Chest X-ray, PA view. Patient: 73 years old, sex F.
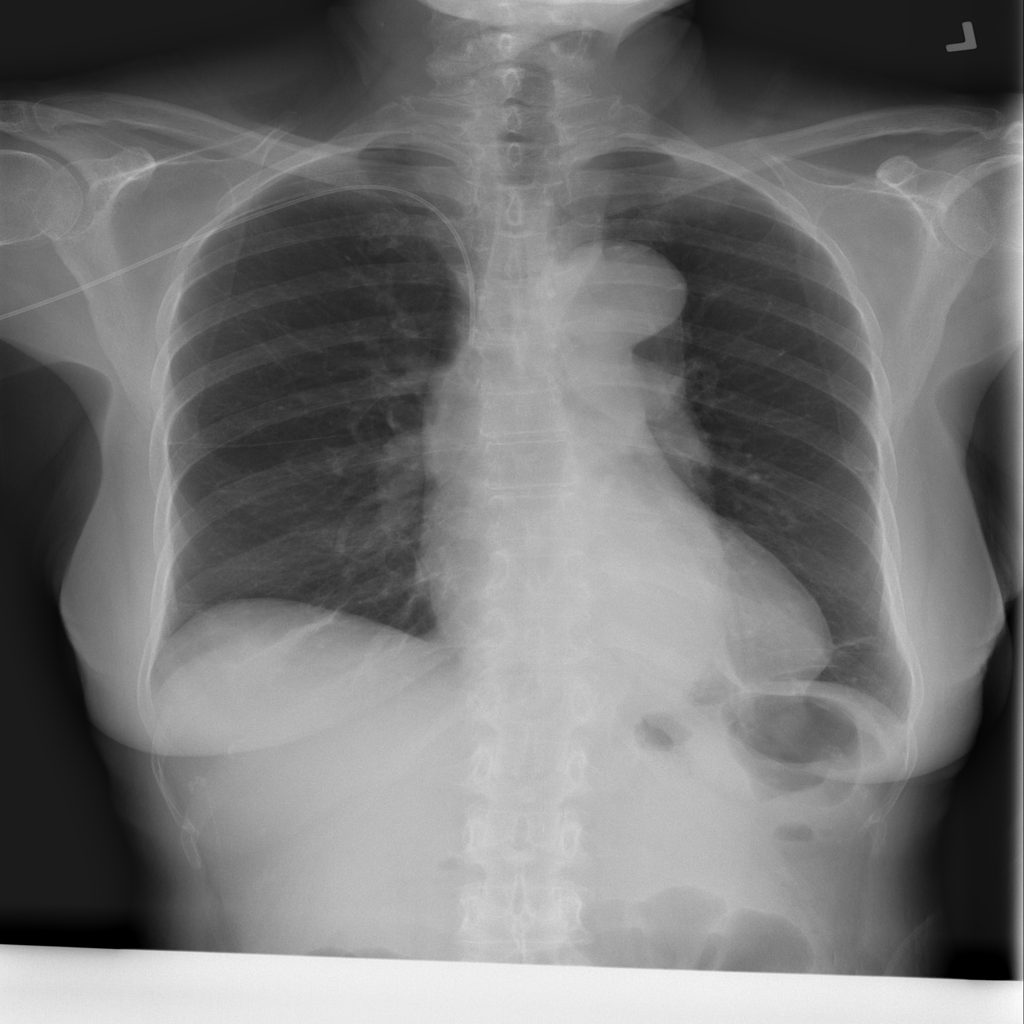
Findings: Atelectasis